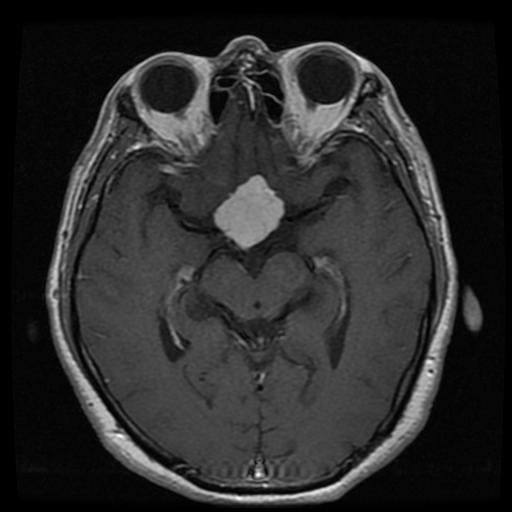
Label: meningioma